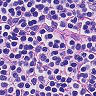
Metastatic tissue present: no